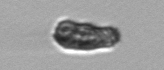
Label: Pseudochattonella_farcimen